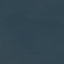
Label: SeaLake